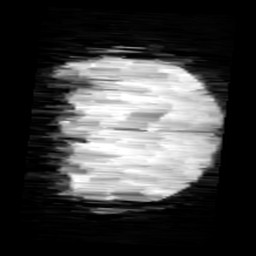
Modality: minIP
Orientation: coronal
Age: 10
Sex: female
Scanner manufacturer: siemens
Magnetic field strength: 3 T
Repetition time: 0.027 s
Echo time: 0.02 s